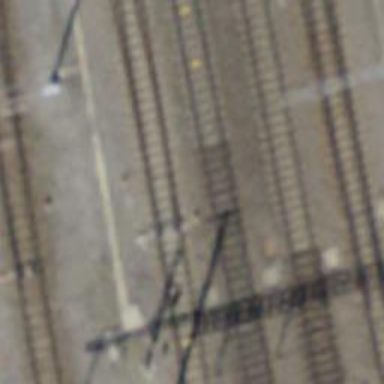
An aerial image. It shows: Solitary milestone along the railway.